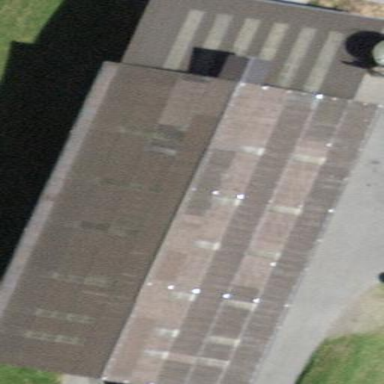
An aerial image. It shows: Rural barn.